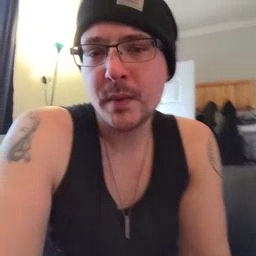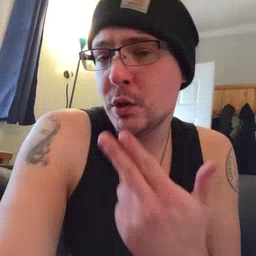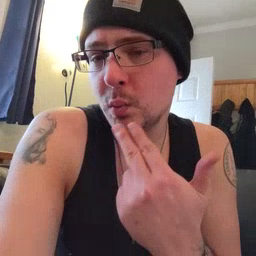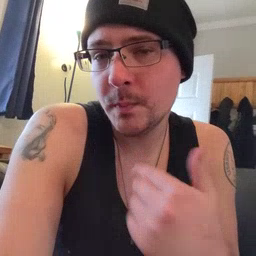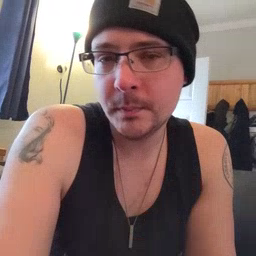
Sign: cute